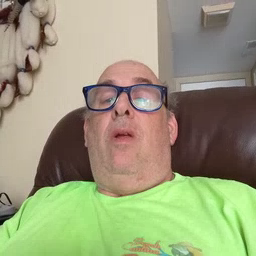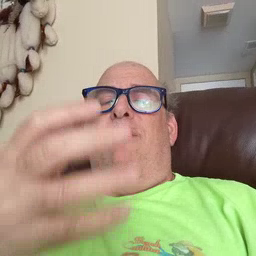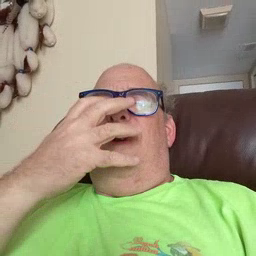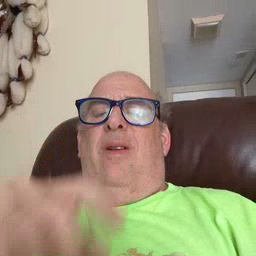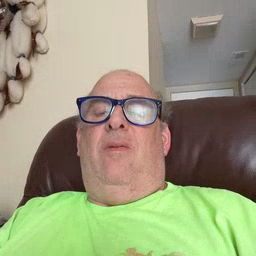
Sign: mad